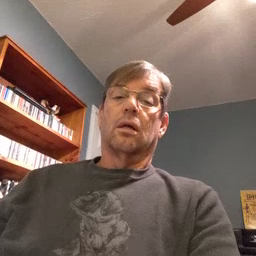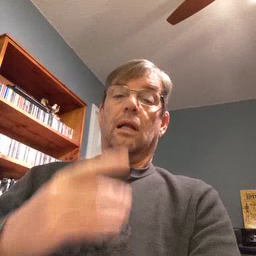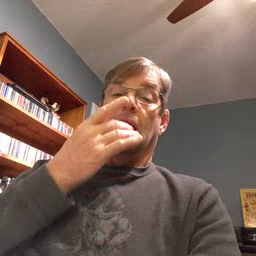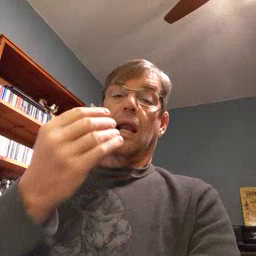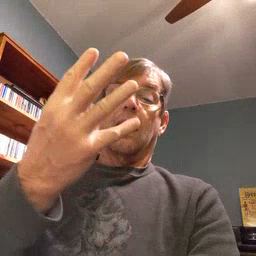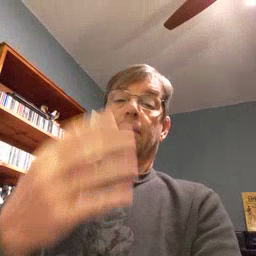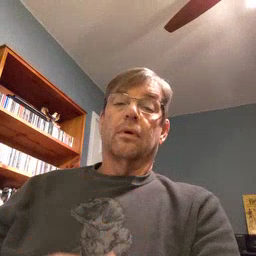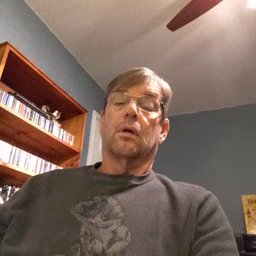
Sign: lamp